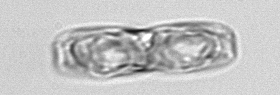
Label: pennate_morphotype1